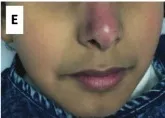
(C) shows eight healed hyperpigmented macules of various sizes on the back of MA, with a few showing central clearing.
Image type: medical_photograph (other_medical_photograph)